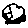
Label: car